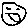
Label: smiley face